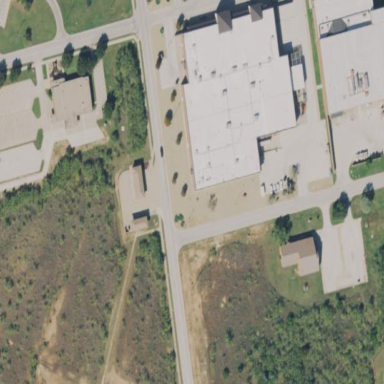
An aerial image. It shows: Retail building.